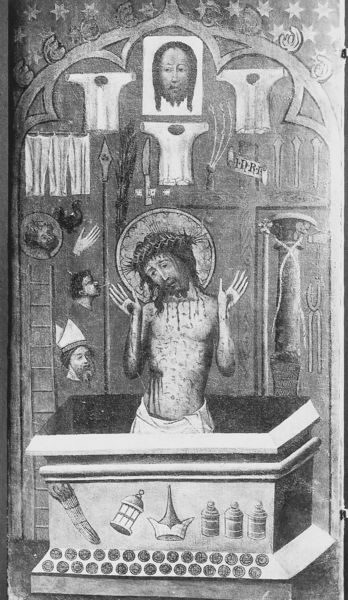
Titel: Retabel aus St. Klara zu Köln
Standort: Köln, Dom (EU - D - NRW)
Schlagwörter: hand, hemd, gewand, krone, gewicht, lanze, nägel, blut, sterne, peitsche, heiligenschein, sarg, kanzel, christus, grab, jesus, stigmata, veronika, dornenkrone, auferstehung, dornenkranz, leidenswerkzeuge, schweißtuch, essigschwamm, votivbild, geiselsäule